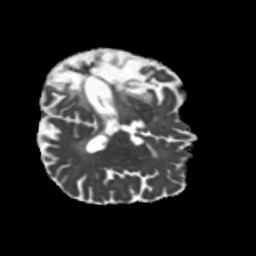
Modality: MD
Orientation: axial
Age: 55
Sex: male
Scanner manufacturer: siemens
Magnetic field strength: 3 T
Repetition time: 5.25 s
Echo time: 0.08 s